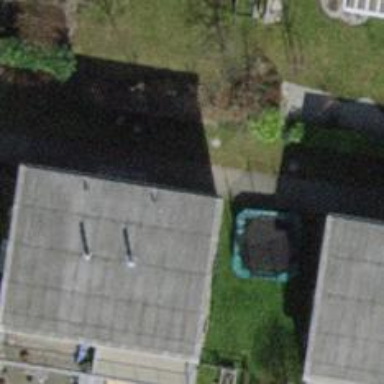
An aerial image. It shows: Building with tiled roof.